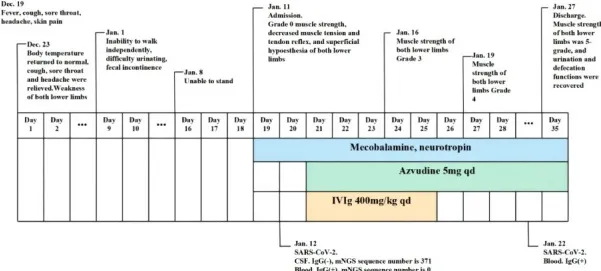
The timeslines of Case1-4. (D) The timeline of case 4.
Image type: chart (chart)